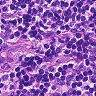
Metastatic tissue present: no